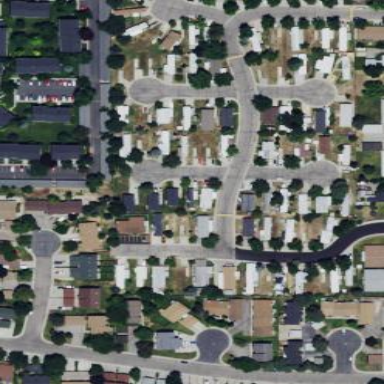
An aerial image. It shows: Residential area known as trailer park.